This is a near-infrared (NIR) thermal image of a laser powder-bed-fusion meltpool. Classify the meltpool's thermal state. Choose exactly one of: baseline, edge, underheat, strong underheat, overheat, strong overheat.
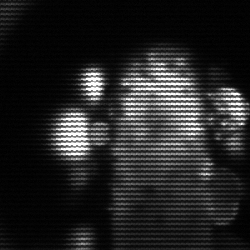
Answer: strong underheat